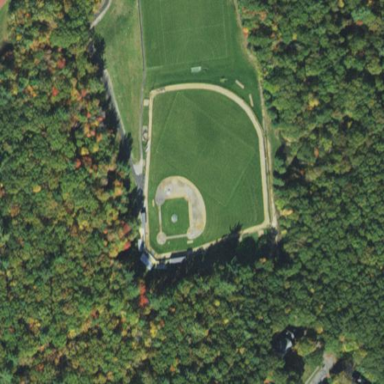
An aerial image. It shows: Baseball pitch for leisure land activities.